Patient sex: M
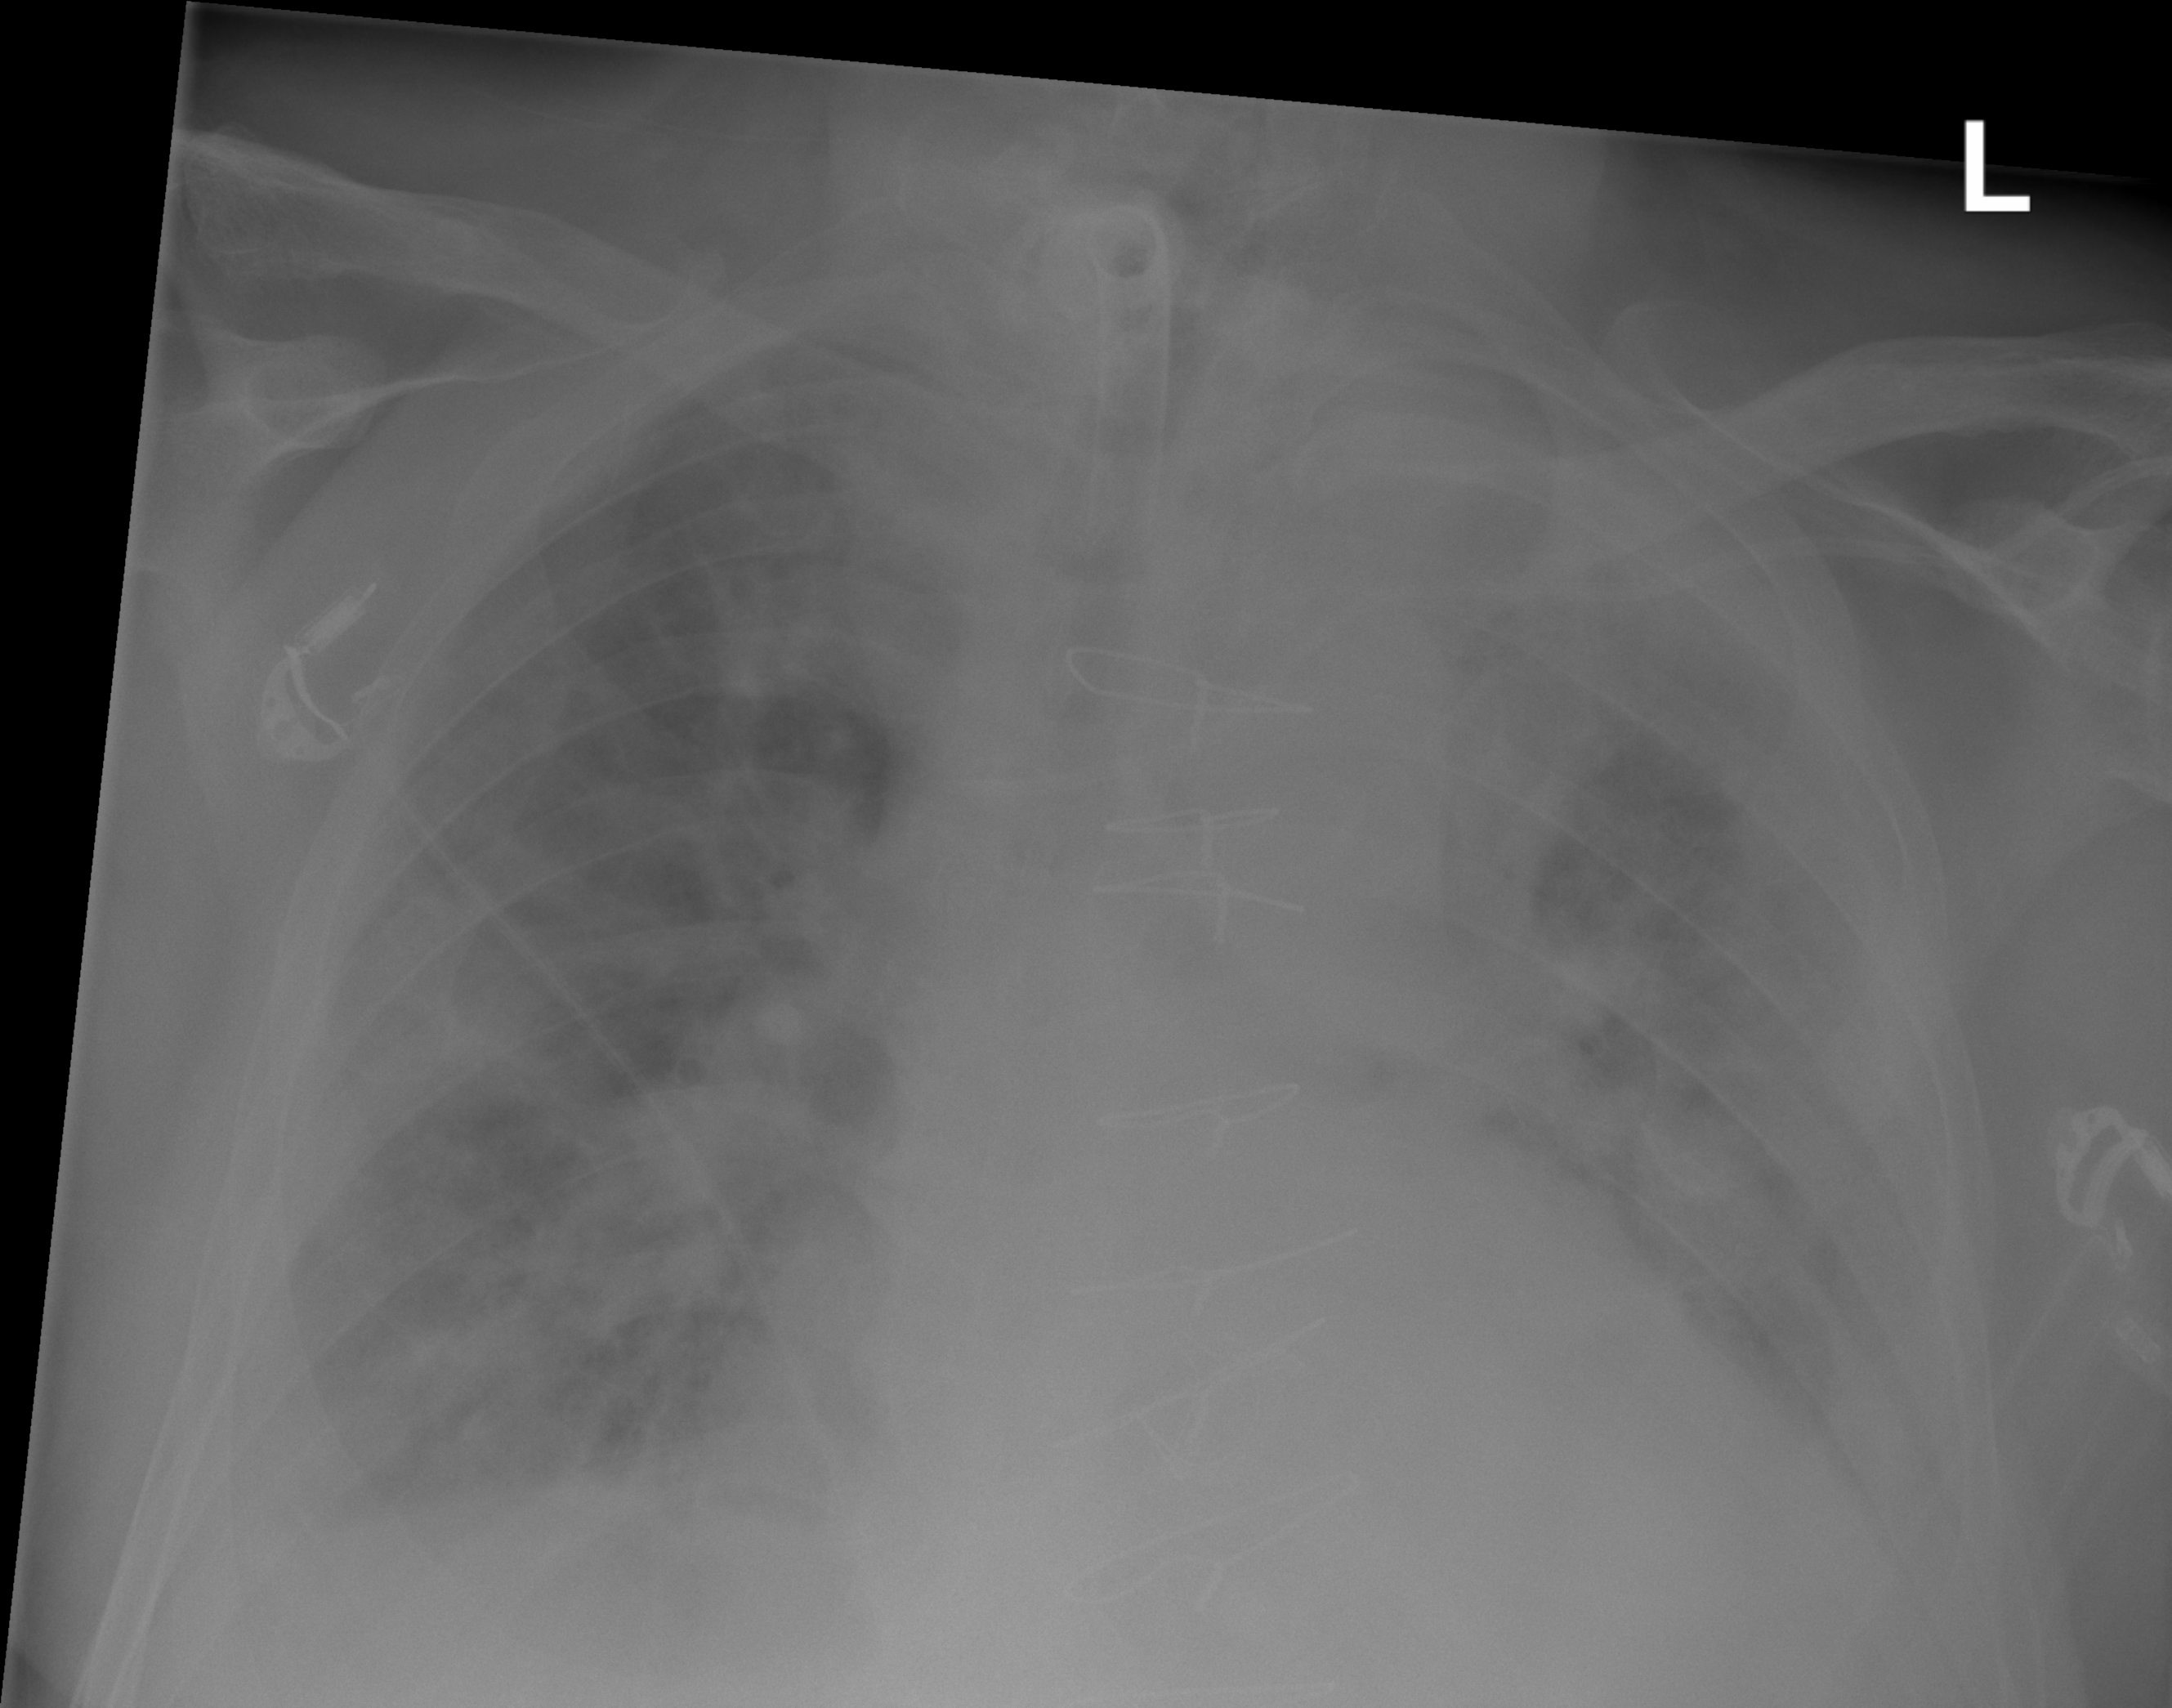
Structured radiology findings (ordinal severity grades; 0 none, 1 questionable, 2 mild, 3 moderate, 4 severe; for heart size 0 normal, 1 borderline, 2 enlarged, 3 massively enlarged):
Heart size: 2
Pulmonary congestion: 2
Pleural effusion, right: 2
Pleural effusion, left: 2
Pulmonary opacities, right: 3
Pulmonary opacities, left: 3
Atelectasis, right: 2
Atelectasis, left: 3